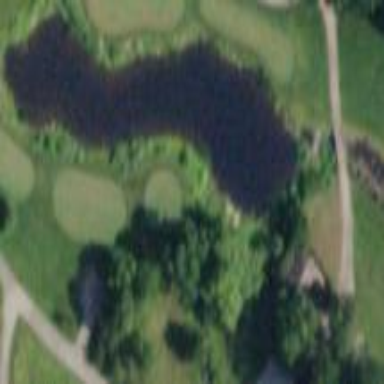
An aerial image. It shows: Water hazard in golf course. The hazard is natural water feature.